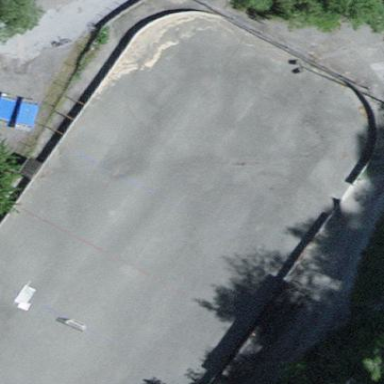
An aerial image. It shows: Hockey pitch for leisure land sports.